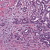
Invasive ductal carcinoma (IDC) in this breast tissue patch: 1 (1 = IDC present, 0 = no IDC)